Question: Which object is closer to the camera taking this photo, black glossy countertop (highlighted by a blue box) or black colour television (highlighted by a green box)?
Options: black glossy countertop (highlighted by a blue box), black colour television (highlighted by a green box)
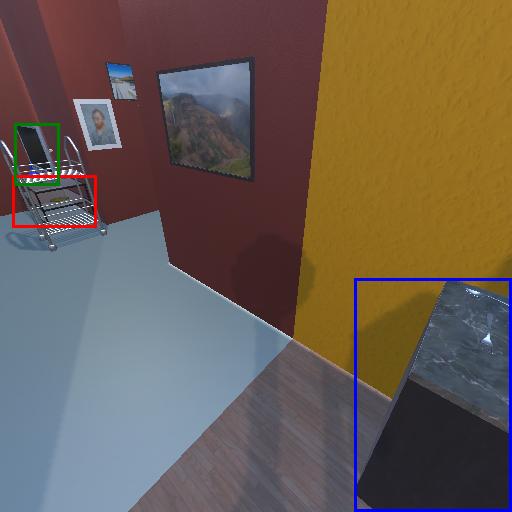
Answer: black glossy countertop (highlighted by a blue box)